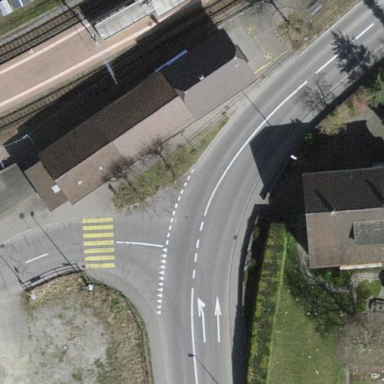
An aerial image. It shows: Train station building.